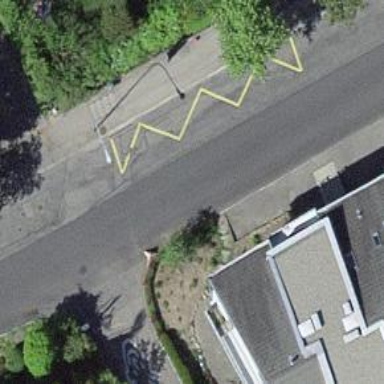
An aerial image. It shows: Bus stop with stop position for public transport.